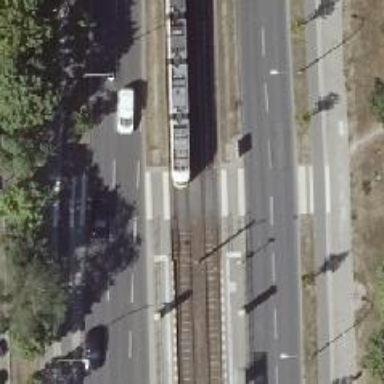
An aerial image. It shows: Uncontrolled tram crossing.